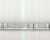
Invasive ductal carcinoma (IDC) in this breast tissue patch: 0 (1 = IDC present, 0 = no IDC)